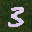
Label: 3